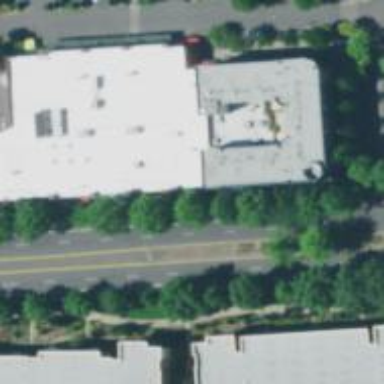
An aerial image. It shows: Retail building housing supermarket.